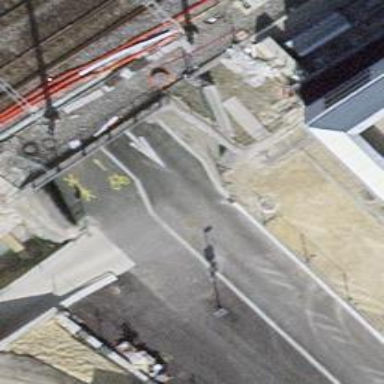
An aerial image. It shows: Pedestrian path with asphalt surface.